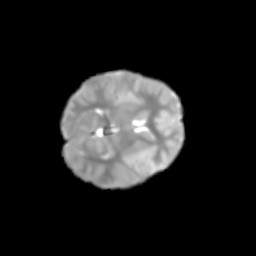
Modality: T2w
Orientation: axial
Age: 6
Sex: female
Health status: healthy